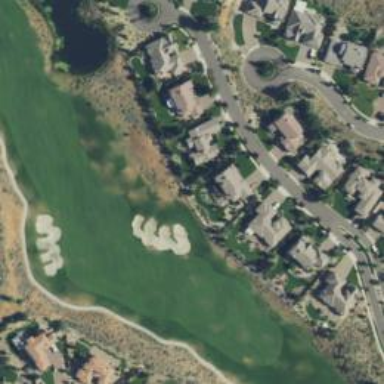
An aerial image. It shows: Area of rough grass used for golf.